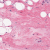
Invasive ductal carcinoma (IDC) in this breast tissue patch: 0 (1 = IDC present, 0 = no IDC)